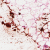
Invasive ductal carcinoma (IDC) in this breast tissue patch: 0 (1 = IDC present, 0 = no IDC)